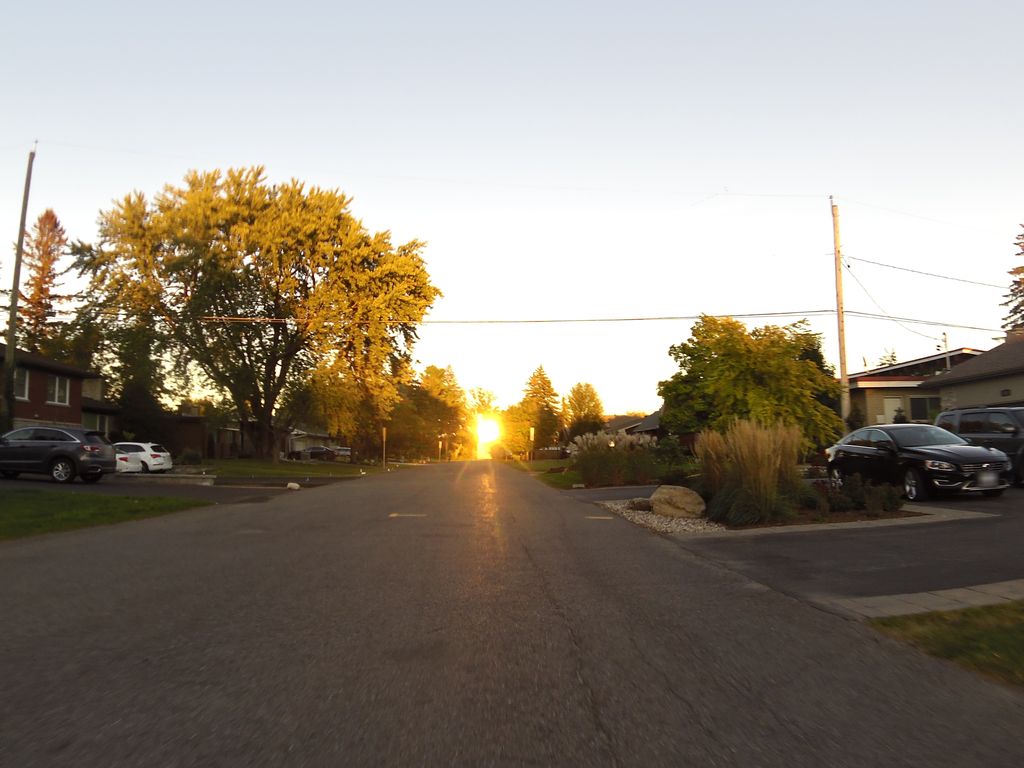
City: ottawa-gatineau